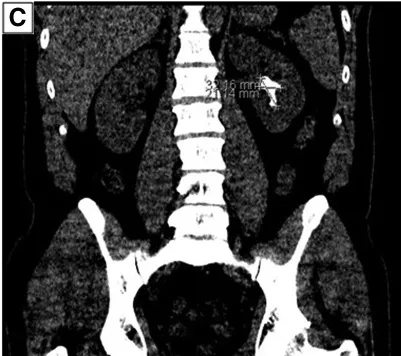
CT scan showing the progression of the left renal calculus from two 5 mm stones to a large staghorn calculus. (C) Noncontrast CT scan showing the remaining staghorn calculus after failed left ureteroscopy laser lithotripsy measuring 3.2 x 2.1 cm.
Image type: radiology (ct)